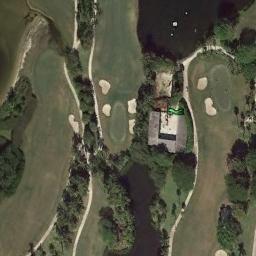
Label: golf_course